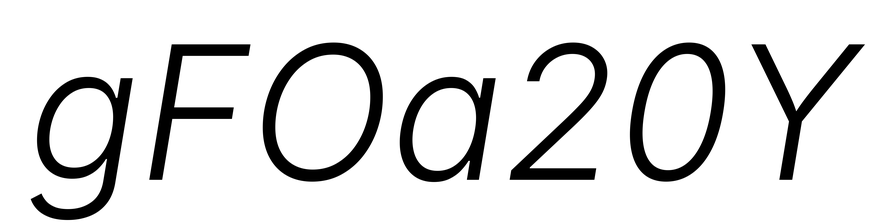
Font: Inter-Italic_Light_Italic